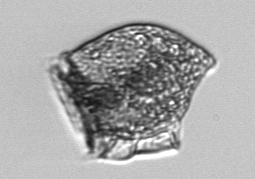
Label: Dinophysis_norvegica